An envelope spectrum derived from a bearing vibration measurement is shown; the reference markers locate BPFO, BPFI, BSF and FTF for this bearing geometry and shaft speed. Classify the bearing condition as one of: normal, inner_race, outer_race, ball.
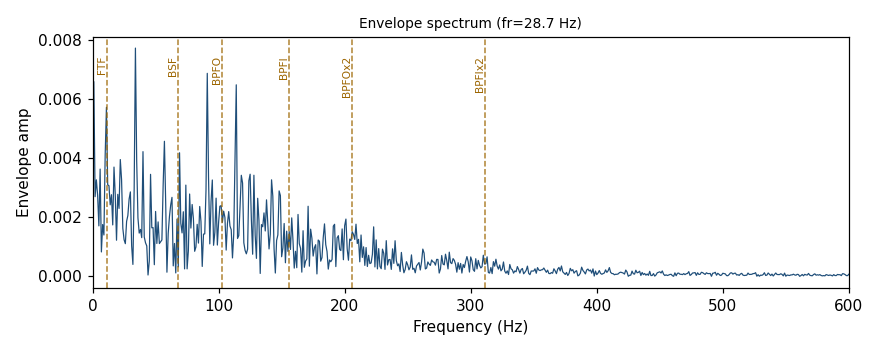
Answer: ball